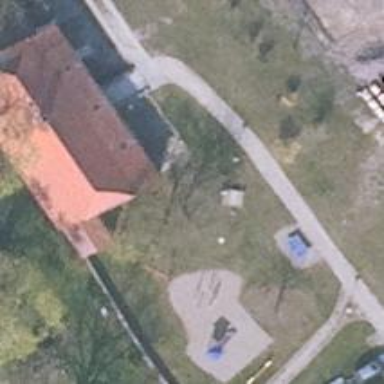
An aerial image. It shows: Playground area for leisure activities on the land.